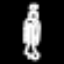
Label: angel